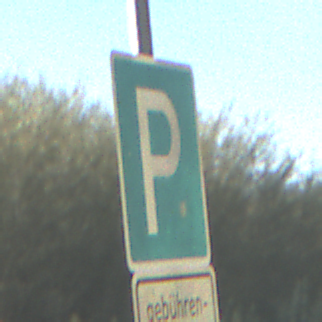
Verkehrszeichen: Parken
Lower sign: SonstigeBeschraenkungen3
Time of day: MorningAfternoon
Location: Outdoor (Nature)
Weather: PartlyCloudy
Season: NotSpecified
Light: Natural